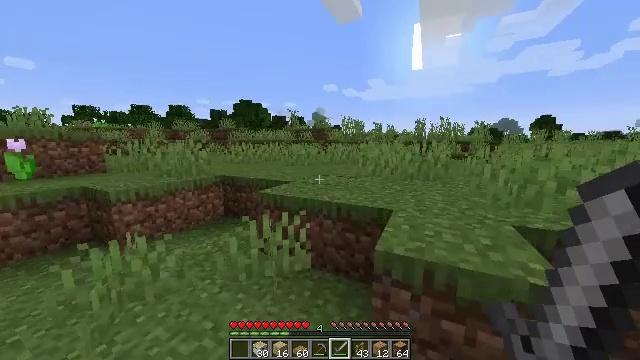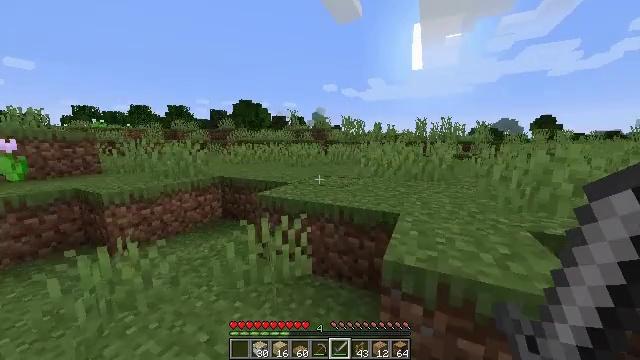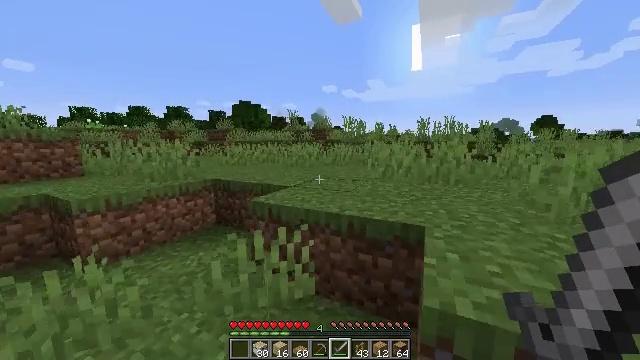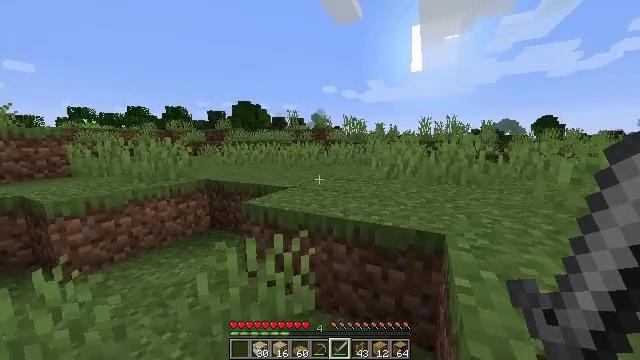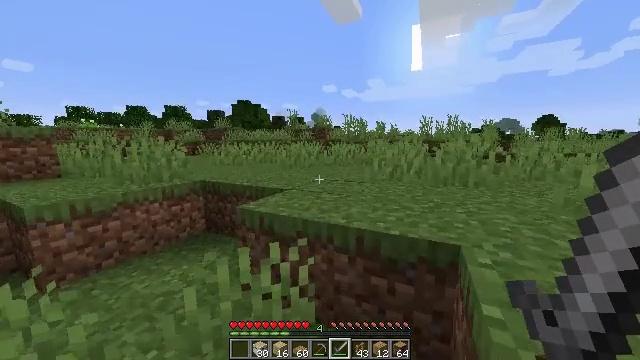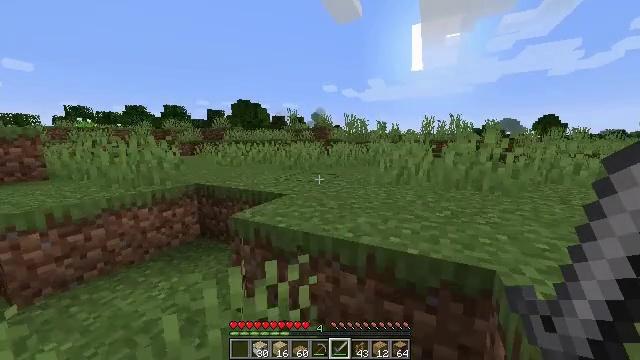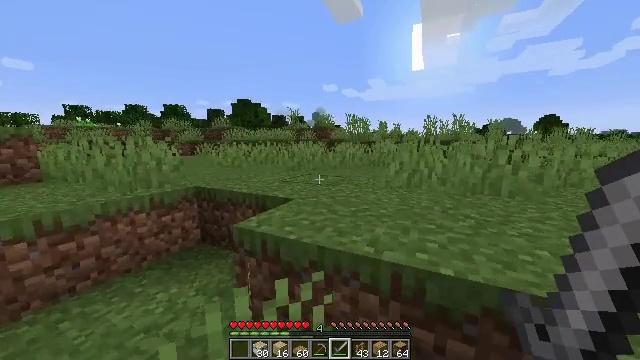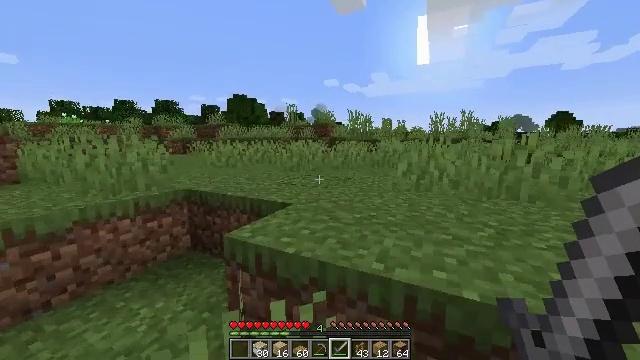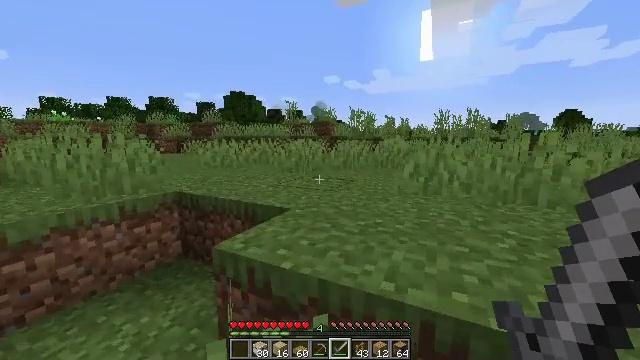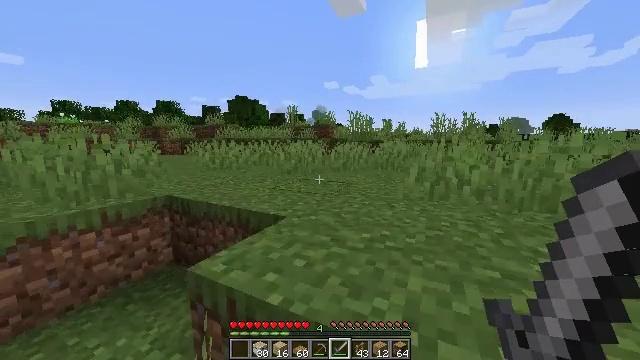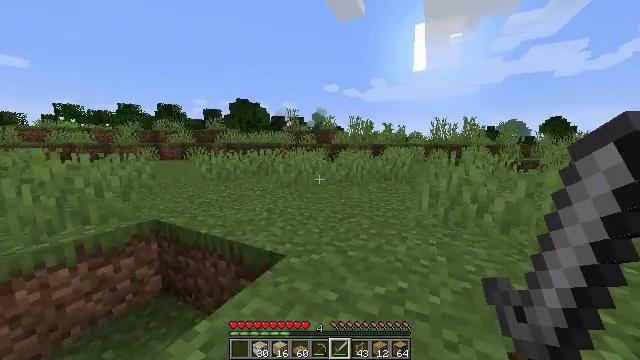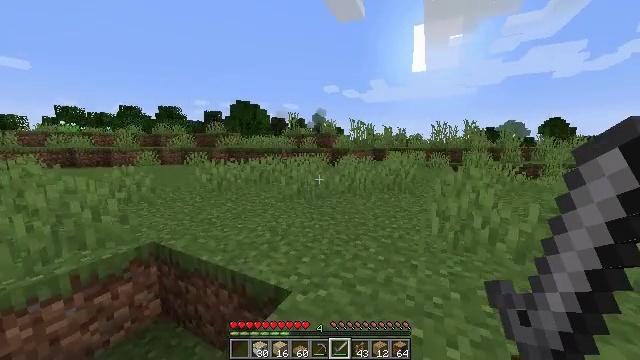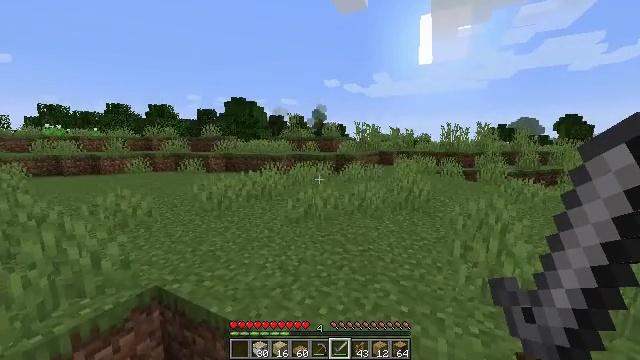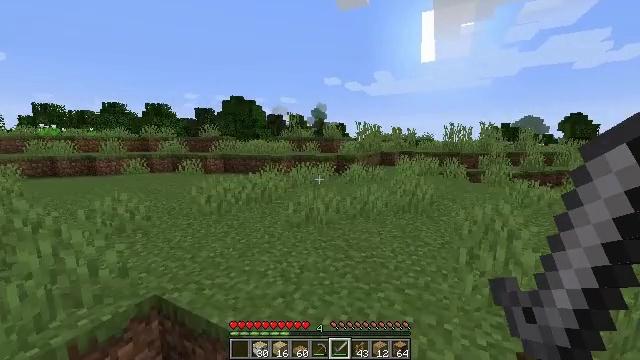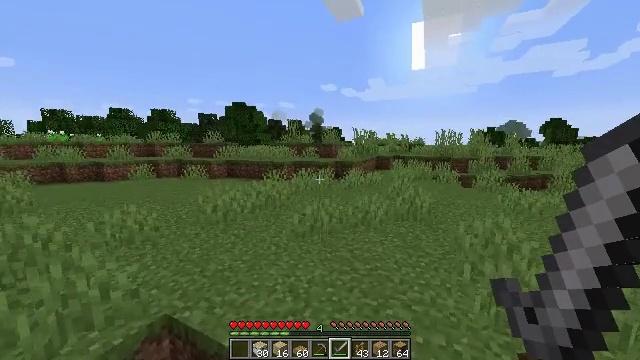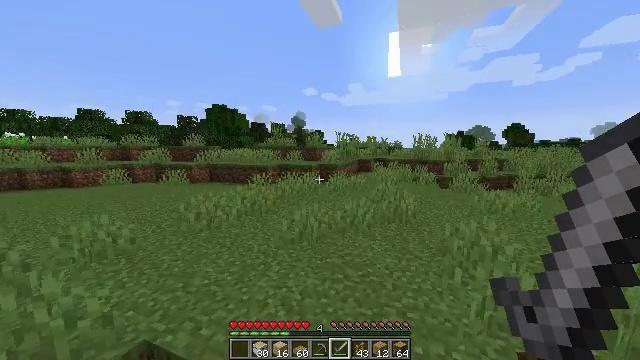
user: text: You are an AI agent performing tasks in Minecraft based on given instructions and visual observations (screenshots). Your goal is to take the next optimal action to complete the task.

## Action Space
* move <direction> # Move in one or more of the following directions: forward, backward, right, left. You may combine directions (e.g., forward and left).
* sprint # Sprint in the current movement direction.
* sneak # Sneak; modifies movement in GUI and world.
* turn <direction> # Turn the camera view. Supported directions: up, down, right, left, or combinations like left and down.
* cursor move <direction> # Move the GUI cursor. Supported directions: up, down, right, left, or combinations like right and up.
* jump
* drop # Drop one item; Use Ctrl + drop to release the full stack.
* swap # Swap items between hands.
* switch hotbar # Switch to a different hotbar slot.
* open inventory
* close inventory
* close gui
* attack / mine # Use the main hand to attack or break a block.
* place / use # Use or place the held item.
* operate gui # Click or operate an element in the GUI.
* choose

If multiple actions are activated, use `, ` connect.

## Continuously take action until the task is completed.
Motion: motion action
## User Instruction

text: Harvest sugar cane from the plant.
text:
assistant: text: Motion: move forward, sprint
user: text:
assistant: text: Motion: move forward, sprint
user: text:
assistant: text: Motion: move forward, sprint
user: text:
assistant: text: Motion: move forward, sprint
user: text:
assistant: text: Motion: move forward, sprint
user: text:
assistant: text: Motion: move forward, sprint
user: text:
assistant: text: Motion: move forward, sprint
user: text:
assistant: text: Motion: move forward, sprint
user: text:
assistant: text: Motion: move forward, sprint
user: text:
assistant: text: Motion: move forward, sprint, jump
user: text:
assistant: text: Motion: move forward, sprint, jump
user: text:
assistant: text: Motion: move forward, sprint, jump
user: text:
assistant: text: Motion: move forward, sprint, jump
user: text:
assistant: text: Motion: move forward, sprint
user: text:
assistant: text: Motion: move forward, sprint, turn right
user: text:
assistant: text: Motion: move forward, sprint, turn right
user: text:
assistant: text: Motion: move forward, sprint, turn right
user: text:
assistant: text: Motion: move forward, sprint, turn right
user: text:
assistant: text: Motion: move forward, sprint, turn right
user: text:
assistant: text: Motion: move forward, sprint, turn right
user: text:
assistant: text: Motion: move forward, sprint, turn right
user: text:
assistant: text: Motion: move forward, sprint
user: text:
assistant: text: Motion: move forward, sprint
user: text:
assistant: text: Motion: move forward, sprint
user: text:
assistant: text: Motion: move forward, sprint
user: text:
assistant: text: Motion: move forward, sprint
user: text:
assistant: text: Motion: move forward, sprint, turn right
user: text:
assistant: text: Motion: move forward, sprint, turn right and down
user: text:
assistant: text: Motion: move forward, sprint, turn right
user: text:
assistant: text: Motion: move forward, sprint, turn right